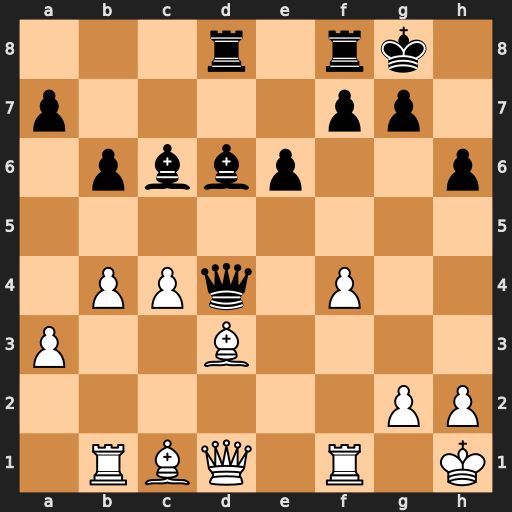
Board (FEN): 3r1rk1/p4pp1/1pbbp2p/8/1PPq1P2/P2B4/6PP/1RBQ1R1K
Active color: w
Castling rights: -
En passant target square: -
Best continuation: Bh7+ Kxh7 Qxd4